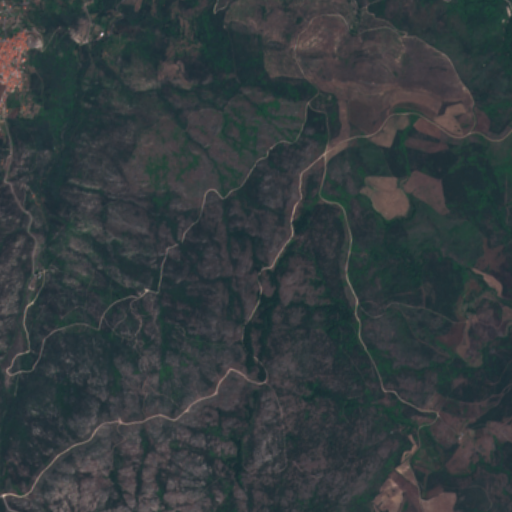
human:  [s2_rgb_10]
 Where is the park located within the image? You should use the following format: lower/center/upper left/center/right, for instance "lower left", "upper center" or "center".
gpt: The park is located in the upper left of the image.
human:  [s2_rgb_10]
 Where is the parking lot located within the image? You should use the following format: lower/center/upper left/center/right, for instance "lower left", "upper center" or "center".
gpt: The parking lot is located in the upper left of the image.
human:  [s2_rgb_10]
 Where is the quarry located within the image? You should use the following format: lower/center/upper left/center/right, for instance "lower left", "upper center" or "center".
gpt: The quarry is located in the upper right of the image.
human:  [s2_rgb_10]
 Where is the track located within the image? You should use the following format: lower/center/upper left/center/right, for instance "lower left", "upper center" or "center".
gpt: There is no track in the image.